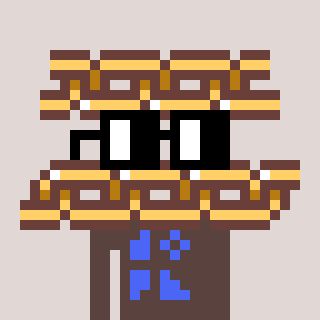
a pixel art character with square black glasses, a chain-shaped head and a darkbrown-colored body on a warm background